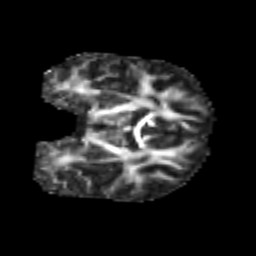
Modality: FA
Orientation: coronal
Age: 7
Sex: male
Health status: healthy